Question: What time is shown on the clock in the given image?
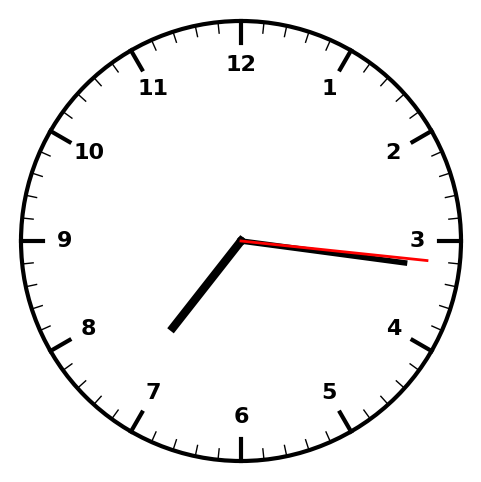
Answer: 07:16:16